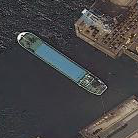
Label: civil